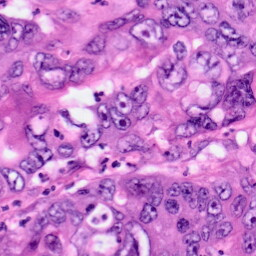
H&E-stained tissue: Pancreatic